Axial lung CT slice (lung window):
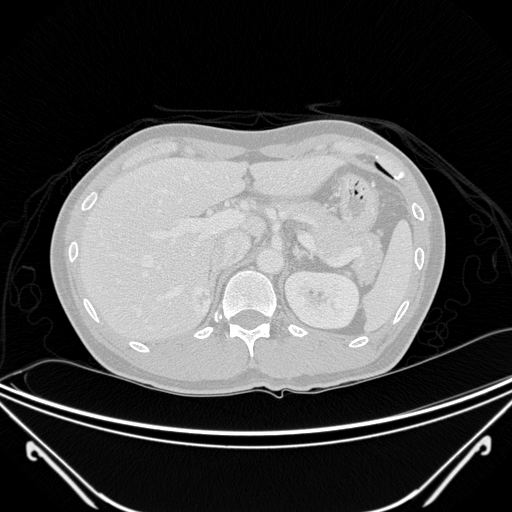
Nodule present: no